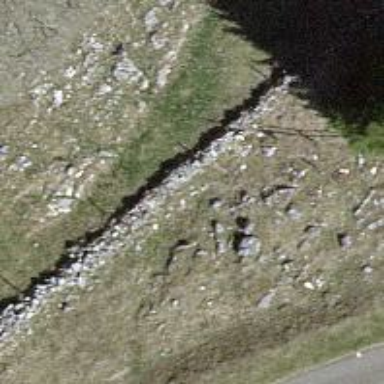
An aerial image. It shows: Wall barrier.